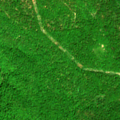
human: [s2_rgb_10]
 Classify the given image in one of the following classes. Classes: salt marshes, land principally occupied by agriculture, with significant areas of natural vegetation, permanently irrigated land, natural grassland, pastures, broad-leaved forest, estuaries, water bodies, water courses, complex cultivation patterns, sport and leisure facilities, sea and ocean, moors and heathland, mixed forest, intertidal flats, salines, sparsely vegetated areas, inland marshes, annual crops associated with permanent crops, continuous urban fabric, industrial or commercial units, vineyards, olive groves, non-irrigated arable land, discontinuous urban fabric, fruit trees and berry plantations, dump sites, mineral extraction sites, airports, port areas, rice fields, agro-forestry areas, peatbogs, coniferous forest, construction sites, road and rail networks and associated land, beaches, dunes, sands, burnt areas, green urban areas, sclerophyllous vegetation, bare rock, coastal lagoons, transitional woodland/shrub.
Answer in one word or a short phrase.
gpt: broad-leaved forest